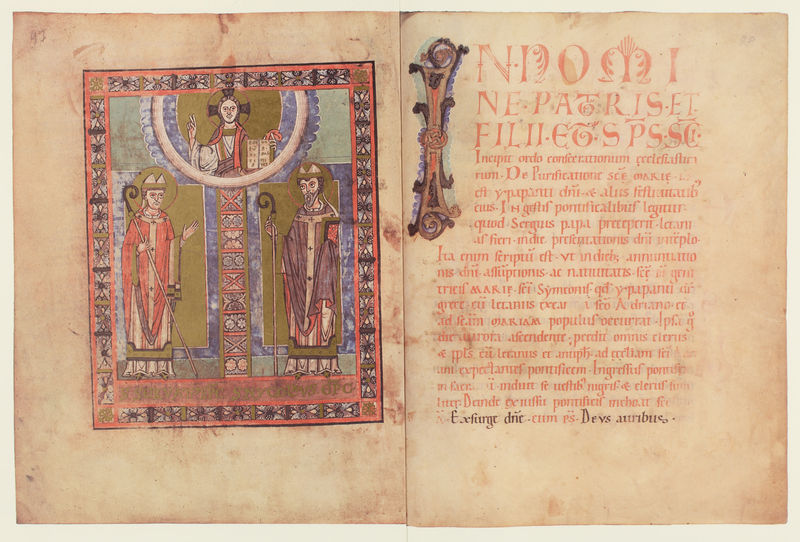
Titel: Liber Vitae der Abtei Corvey
Institution: Münster, Staatsarchiv
Schlagwörter: malerei, ornament, bibel, bild, schrift, stab, bischof, buch, seite, illustration, text, initiale, buchseite, nimbus, christus, jesus, segen, segnen, handschrift, impressionist, latein, lateinisch, apostel, bischofsstab, buchmalerei, i, nibus, bischhofsstab, reliquair